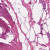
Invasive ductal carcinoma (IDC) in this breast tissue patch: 0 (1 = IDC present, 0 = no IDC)